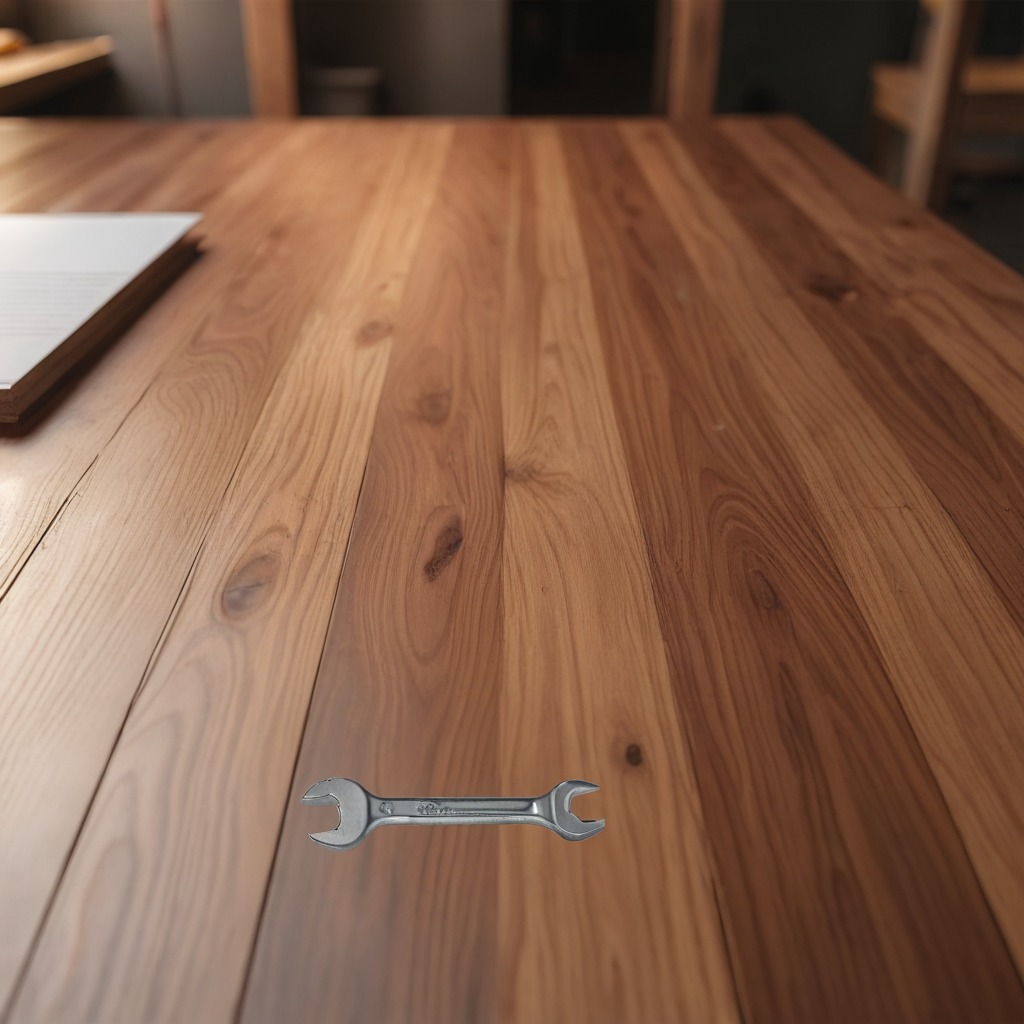
An wrench is lying on a wooden table in a carpentry studio.